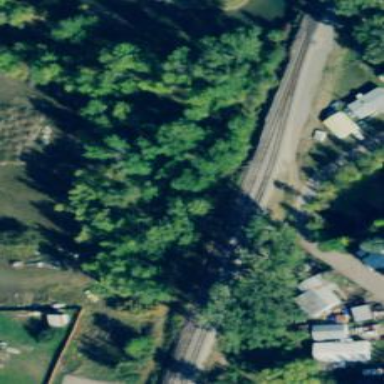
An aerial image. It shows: Single track railway siding.